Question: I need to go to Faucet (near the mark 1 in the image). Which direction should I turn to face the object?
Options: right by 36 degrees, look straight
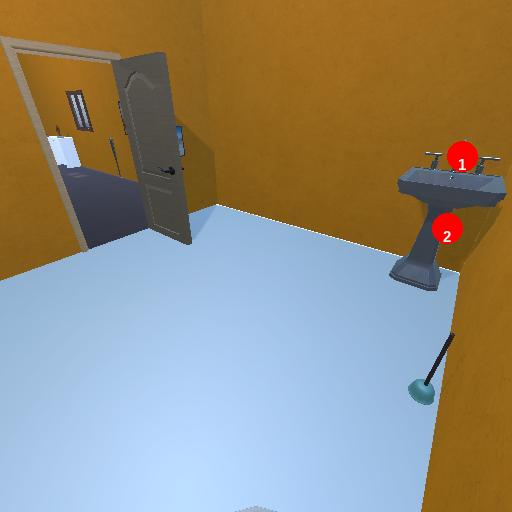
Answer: right by 36 degrees